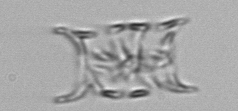
Label: Eucampia